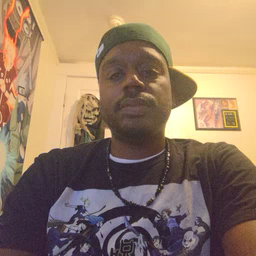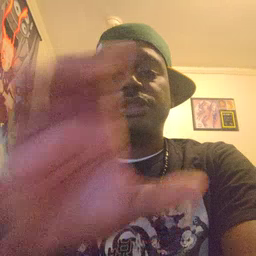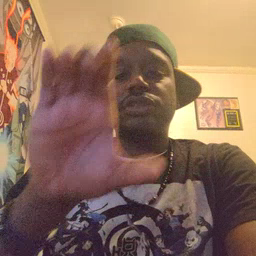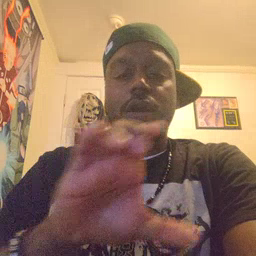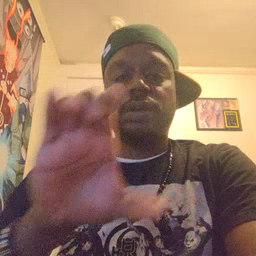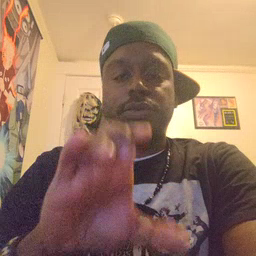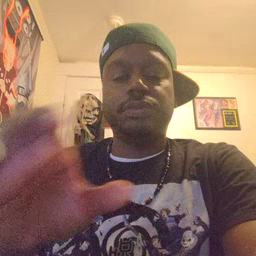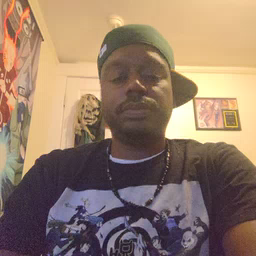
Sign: chocolate